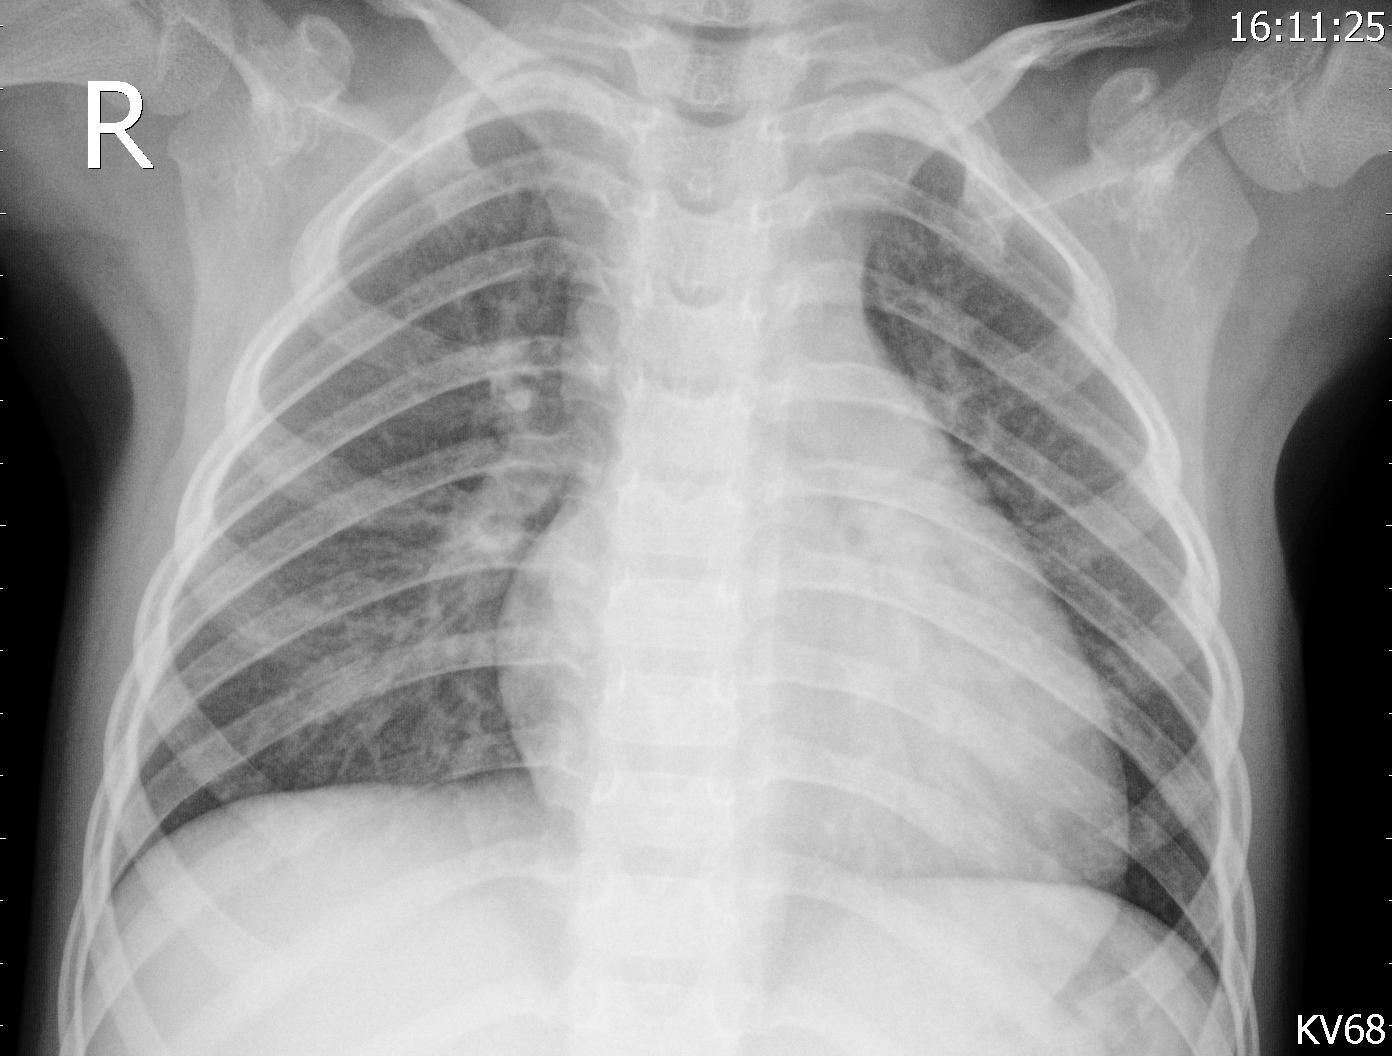
Diagnosis: PNEUMONIA